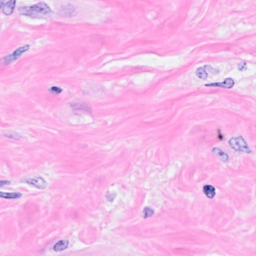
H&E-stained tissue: Breast